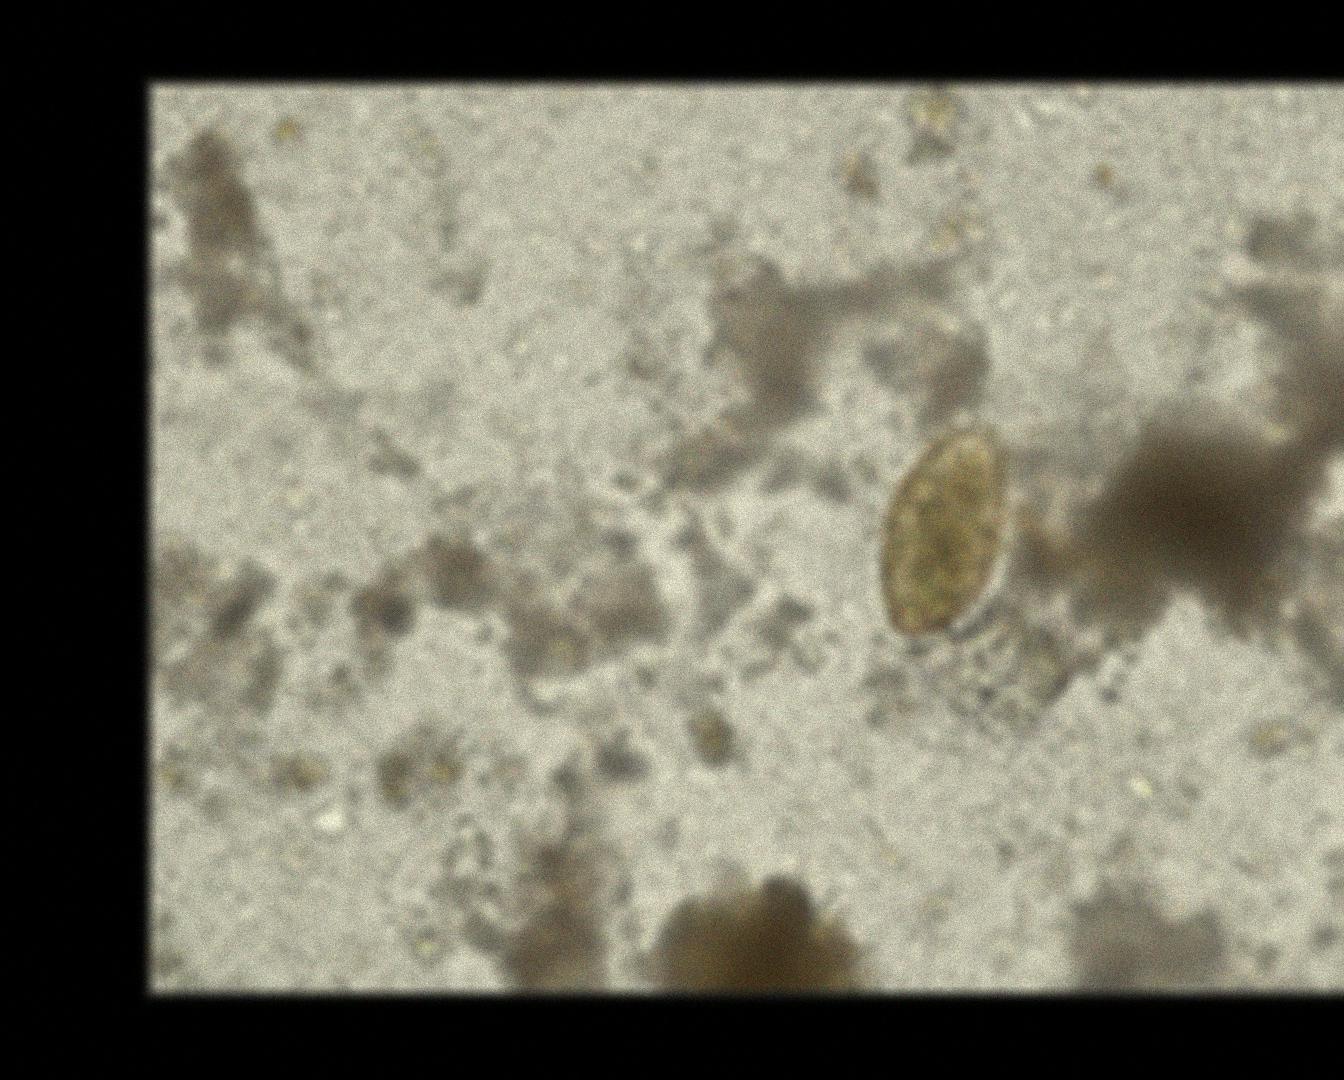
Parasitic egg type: Paragonimus spp